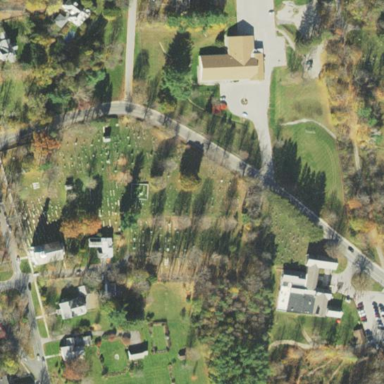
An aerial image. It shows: Cemetery.